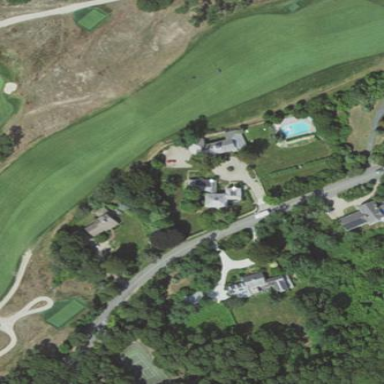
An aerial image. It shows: Area with grass used as rough in golf course.